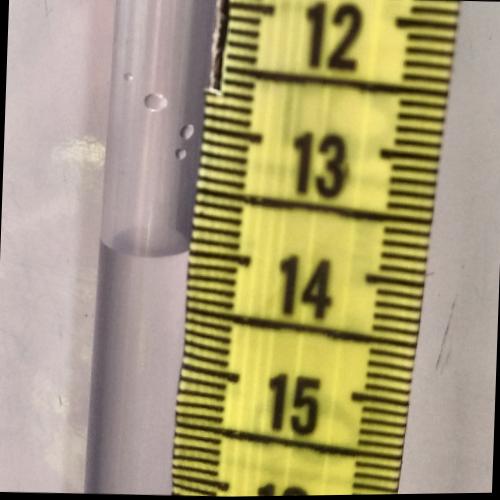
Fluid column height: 14.0 cm